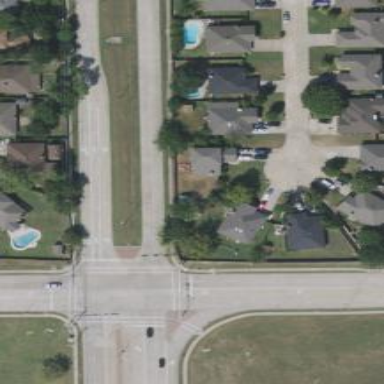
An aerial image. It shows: Secondary road.